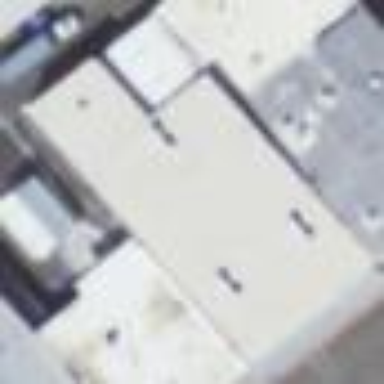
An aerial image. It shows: Commercial building.